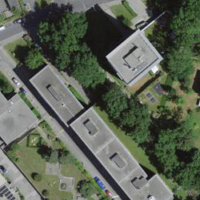
EUNIS habitat code: 55
Species observed at this site:
Salvia pratensis